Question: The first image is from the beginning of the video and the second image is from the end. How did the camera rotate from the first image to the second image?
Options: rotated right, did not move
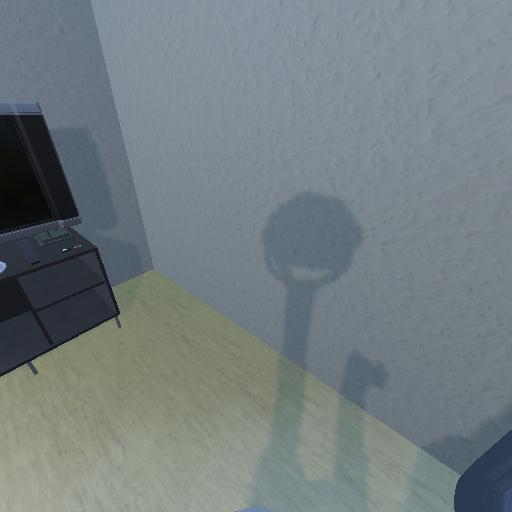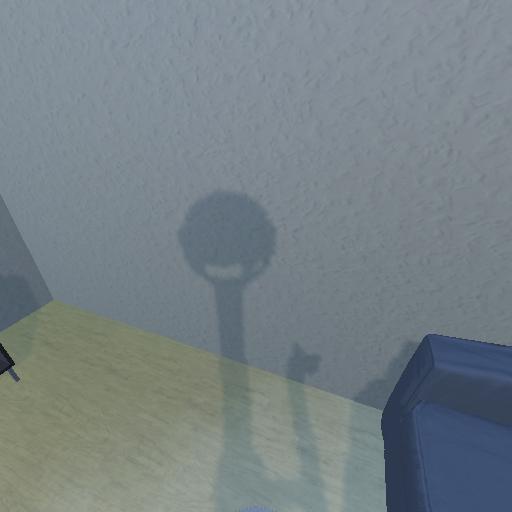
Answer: rotated right